Interaction volume radius: 5 \u00c5
Interaction volume height: 30 \u00c5
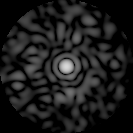
Disorder parameter: 0.808